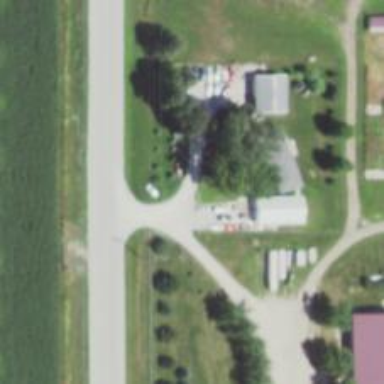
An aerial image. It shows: Driveway.